Question: How to insert text = "here" in Z column if E column like "total"?
I try
'''
Qtde = 50 'lines
For iLinha = 30 To Qtde
compara = celula Like "*" & SearchString
if compara then
Orcamento.Cells(iLinha, 26).Value = "here"
end if
Next iLinha
'''

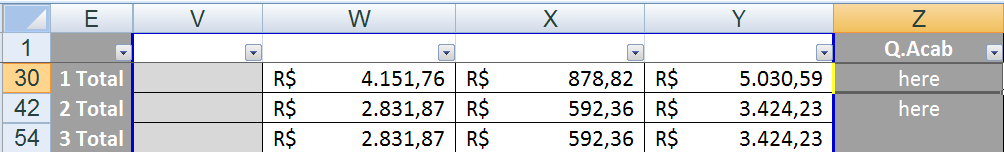
Answer: The problem with your code is
'compara = celula Like "*" & SearchString'
You have not defined what is 'celula'
Your code can be written as
'''
Qtde = 50 'lines
SearchString = "Total"
For iLinha = 30 To Qtde
If Orcamento.Cells(iLinha, 1) Like "*" & SearchString Then
Orcamento.Cells(iLinha, 26).Value = "here"
End If
Next iLinha
'''